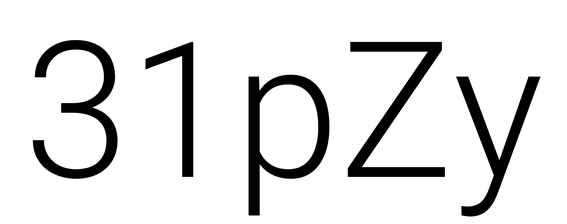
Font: Roboto_Light